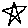
Label: star